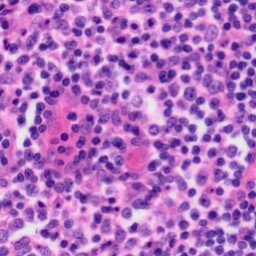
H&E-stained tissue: Tonsil